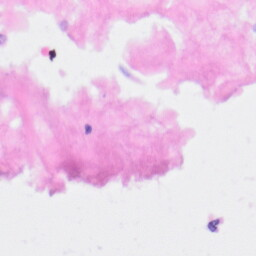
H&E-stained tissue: Kidney